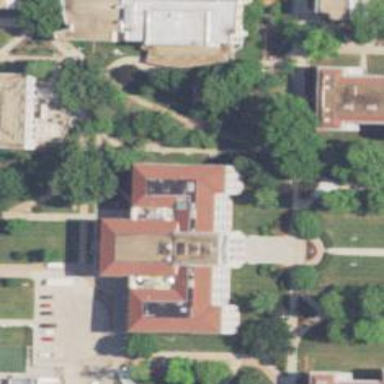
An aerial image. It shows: University.